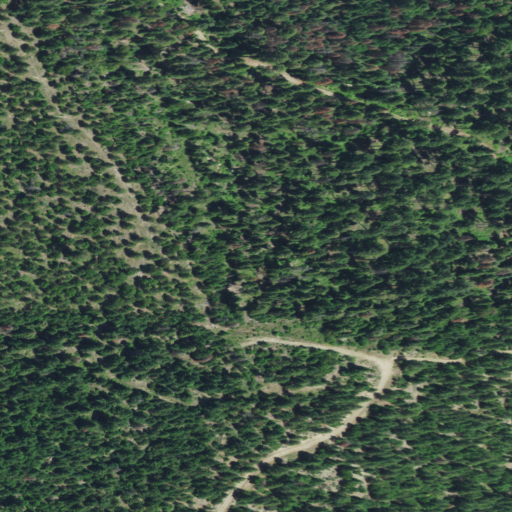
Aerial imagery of gap in Oregon named Cinnabar Gap containing evergreen forest, open development, and medium intensity development